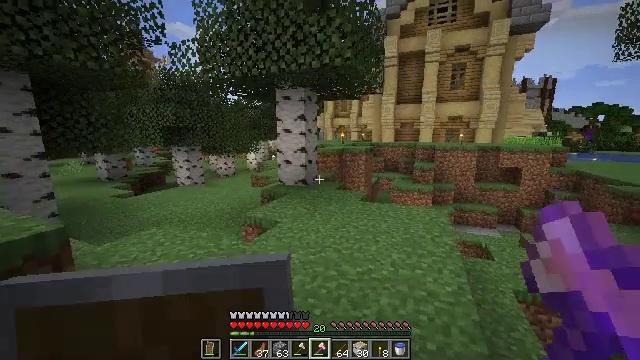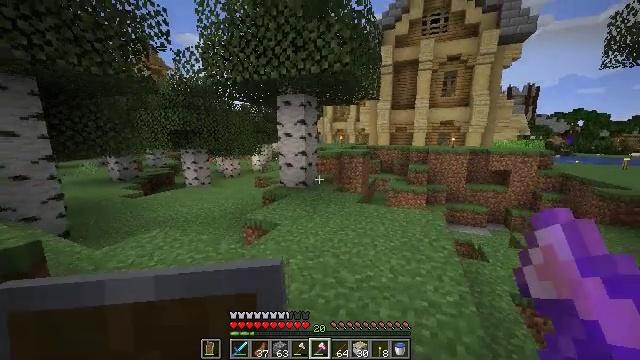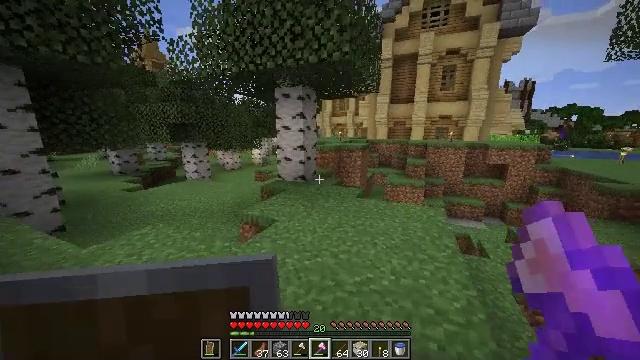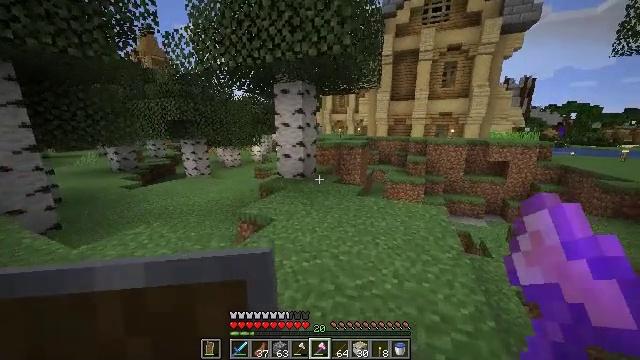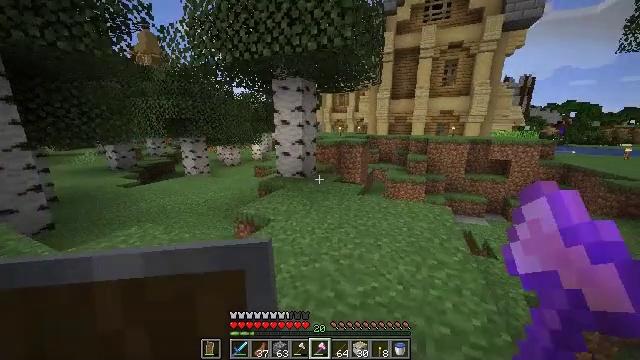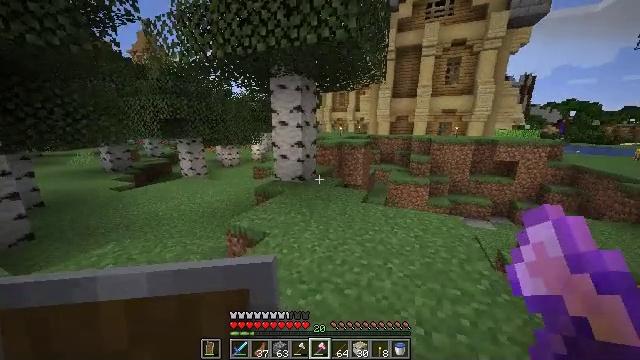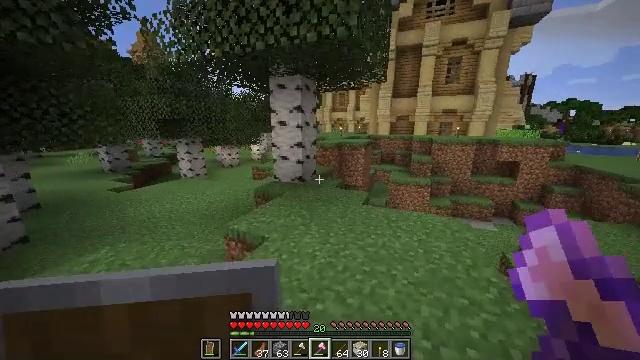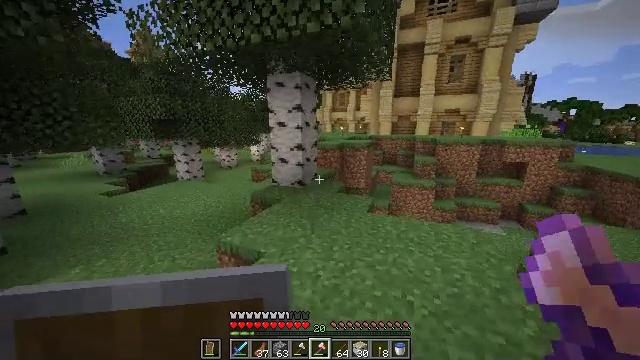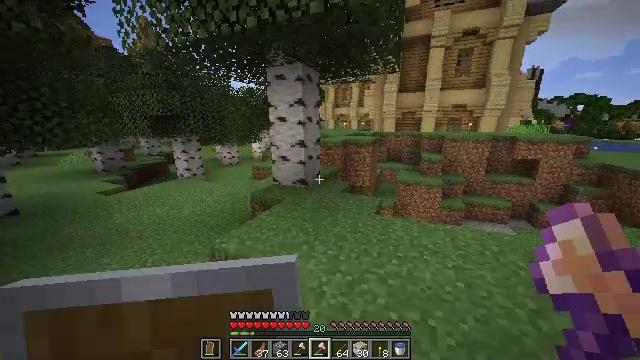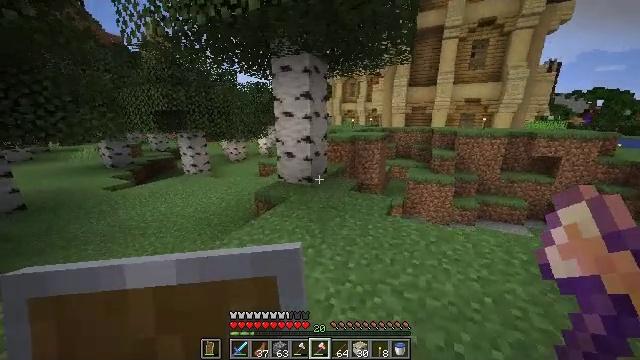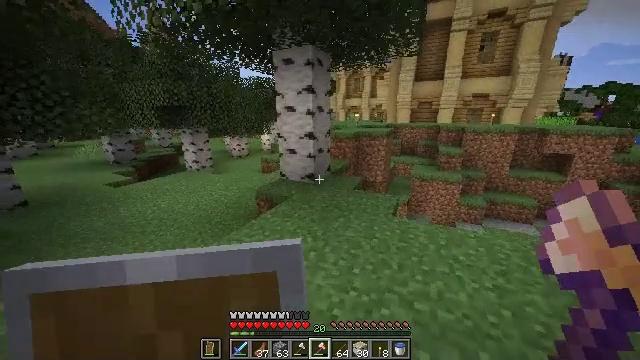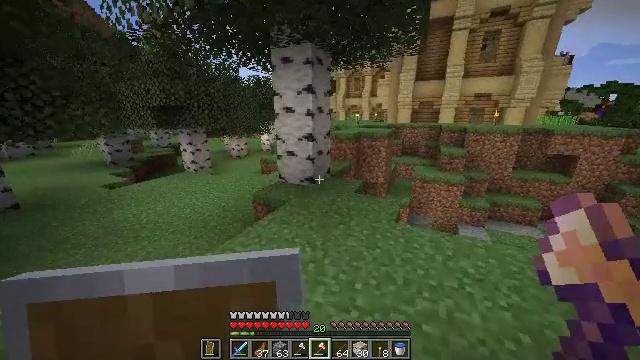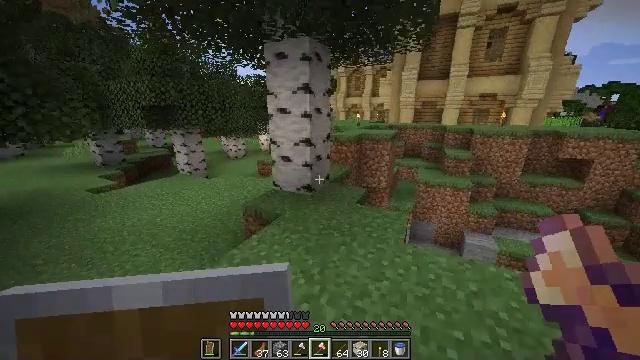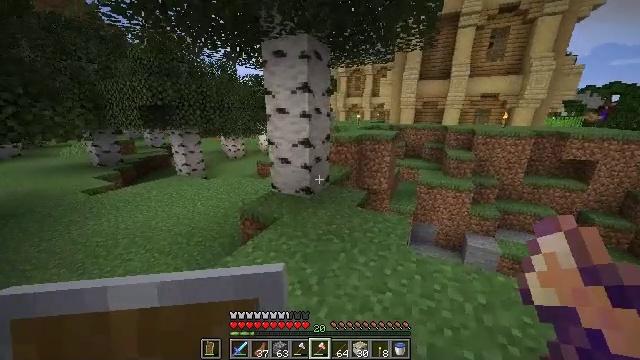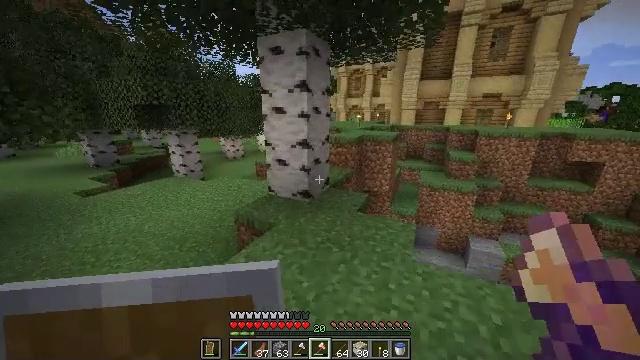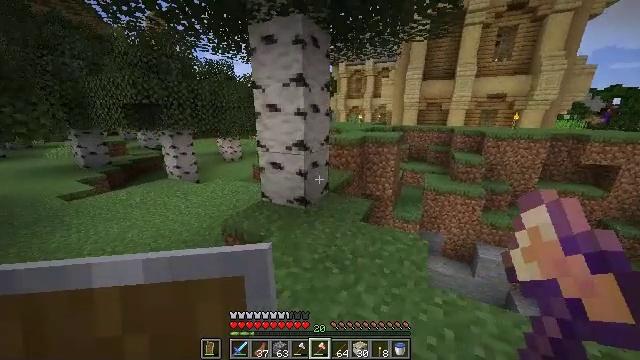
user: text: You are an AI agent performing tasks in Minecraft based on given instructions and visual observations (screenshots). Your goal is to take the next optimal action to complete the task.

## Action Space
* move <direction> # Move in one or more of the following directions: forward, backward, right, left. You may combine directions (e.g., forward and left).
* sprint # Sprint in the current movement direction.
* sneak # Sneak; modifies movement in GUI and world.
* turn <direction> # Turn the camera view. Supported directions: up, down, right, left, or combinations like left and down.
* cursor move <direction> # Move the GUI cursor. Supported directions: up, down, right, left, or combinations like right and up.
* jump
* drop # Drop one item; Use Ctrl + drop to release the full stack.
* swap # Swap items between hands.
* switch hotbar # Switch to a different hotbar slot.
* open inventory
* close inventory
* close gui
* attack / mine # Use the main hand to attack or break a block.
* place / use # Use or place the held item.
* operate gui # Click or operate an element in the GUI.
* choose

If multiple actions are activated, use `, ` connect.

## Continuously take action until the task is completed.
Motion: motion action
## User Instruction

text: Mine the birch log from the tree.
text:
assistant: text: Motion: move forward
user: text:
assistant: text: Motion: move forward, turn down
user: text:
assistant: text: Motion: move forward
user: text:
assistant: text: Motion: move forward
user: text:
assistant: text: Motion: move forward
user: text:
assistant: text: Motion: move forward
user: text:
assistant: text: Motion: move forward
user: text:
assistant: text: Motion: move forward, turn down
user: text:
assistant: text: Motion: move forward, turn left and down
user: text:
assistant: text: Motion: move forward
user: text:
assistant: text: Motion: move forward
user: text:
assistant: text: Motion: move forward
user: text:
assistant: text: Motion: move forward
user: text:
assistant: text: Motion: move forward
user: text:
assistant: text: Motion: move forward
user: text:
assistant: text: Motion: move forward
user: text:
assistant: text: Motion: move forward, turn left
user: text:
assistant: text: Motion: move forward, turn left and up
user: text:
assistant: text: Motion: move forward
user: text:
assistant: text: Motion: move forward
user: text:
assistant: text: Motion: move forward
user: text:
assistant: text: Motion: move forward
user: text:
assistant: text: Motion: move forward, attack / mine
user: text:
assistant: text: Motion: attack / mine
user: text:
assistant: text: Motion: attack / mine
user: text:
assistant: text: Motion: attack / mine
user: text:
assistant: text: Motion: attack / mine
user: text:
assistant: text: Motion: attack / mine
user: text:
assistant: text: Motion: attack / mine
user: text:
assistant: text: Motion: attack / mine